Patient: sex F, age 71
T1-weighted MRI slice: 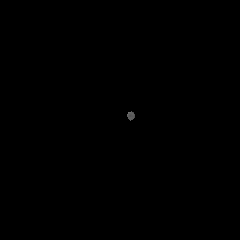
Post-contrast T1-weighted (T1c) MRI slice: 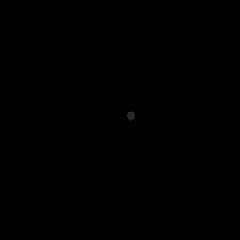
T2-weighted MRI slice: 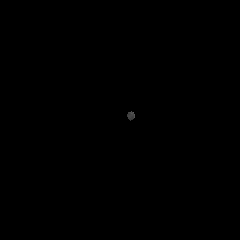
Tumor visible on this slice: no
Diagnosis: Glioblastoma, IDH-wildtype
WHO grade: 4